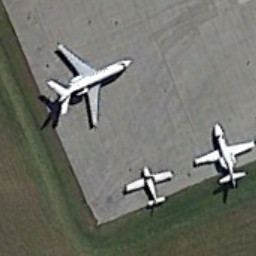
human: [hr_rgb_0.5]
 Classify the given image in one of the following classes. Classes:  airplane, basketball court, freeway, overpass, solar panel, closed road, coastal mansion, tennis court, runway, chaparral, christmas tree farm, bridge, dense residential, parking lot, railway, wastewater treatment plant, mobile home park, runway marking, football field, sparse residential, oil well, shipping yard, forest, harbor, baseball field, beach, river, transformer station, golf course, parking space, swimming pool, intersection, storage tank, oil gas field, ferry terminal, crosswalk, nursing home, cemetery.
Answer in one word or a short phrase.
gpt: airplane